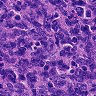
Metastatic tissue present: no